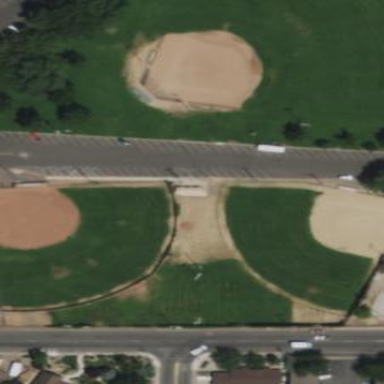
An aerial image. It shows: Baseball pitch for leisure and sports activities.